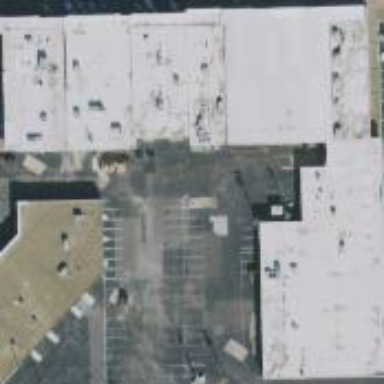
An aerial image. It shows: Retail building.